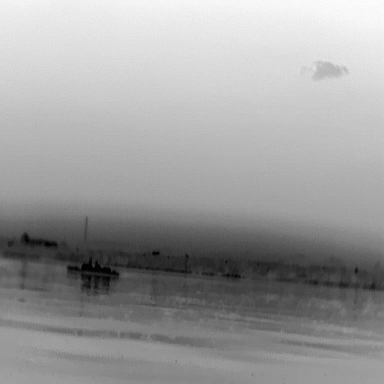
There is a warship in the infrared image.